Field crop: maize
Growth stage: 2
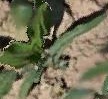
Species: maize